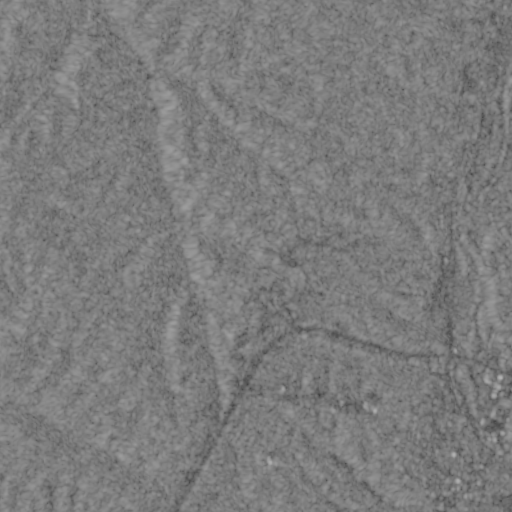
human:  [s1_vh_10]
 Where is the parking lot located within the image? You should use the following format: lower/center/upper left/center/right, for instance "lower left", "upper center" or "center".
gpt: The parking lot is located in the lower right of the image.
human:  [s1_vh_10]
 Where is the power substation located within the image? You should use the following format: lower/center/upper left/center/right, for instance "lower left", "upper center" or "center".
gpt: The power substation is located in the lower right of the image.
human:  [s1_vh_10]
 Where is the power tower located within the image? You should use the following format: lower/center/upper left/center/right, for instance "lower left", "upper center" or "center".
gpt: The power tower is located in the lower right of the image.
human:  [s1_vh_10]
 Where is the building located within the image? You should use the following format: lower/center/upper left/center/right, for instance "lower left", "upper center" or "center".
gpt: The building is located in the lower right of the image.
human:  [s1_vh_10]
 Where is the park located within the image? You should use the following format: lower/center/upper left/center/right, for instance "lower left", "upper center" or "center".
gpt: There is no park in the image.

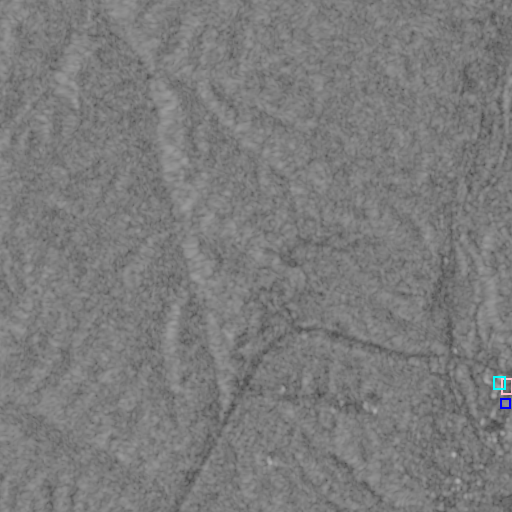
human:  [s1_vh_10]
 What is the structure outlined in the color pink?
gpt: The structure outlined in pink is a parking lot.
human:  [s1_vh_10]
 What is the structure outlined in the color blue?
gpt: The structure outlined in blue is a power substation.
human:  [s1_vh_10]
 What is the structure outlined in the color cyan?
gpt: The structure outlined in cyan is a building.
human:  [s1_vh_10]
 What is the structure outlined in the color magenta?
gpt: There is no magenta outline.